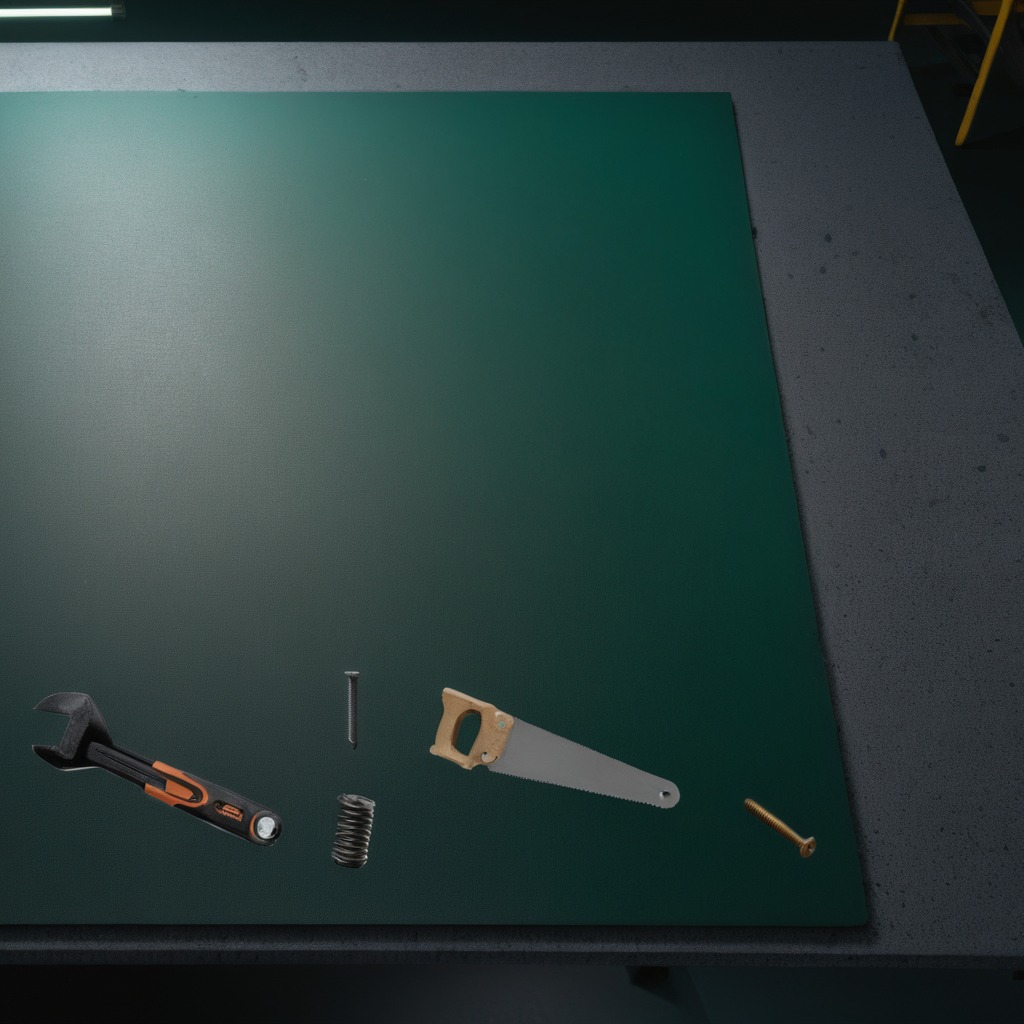
A machine screw, an iron nail, a coiled metal spring, a handheld metal saw, and a wrench are lying on the clean granite tabletop covered with a green rubber mat inside a workshop at night dim ambient light soft shadows worn but beneath the mat